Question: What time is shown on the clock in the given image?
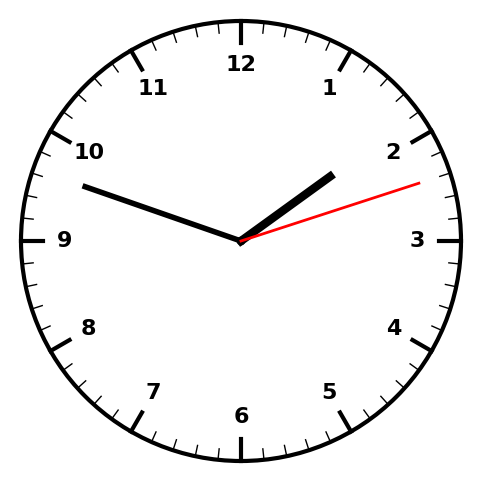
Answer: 01:48:12